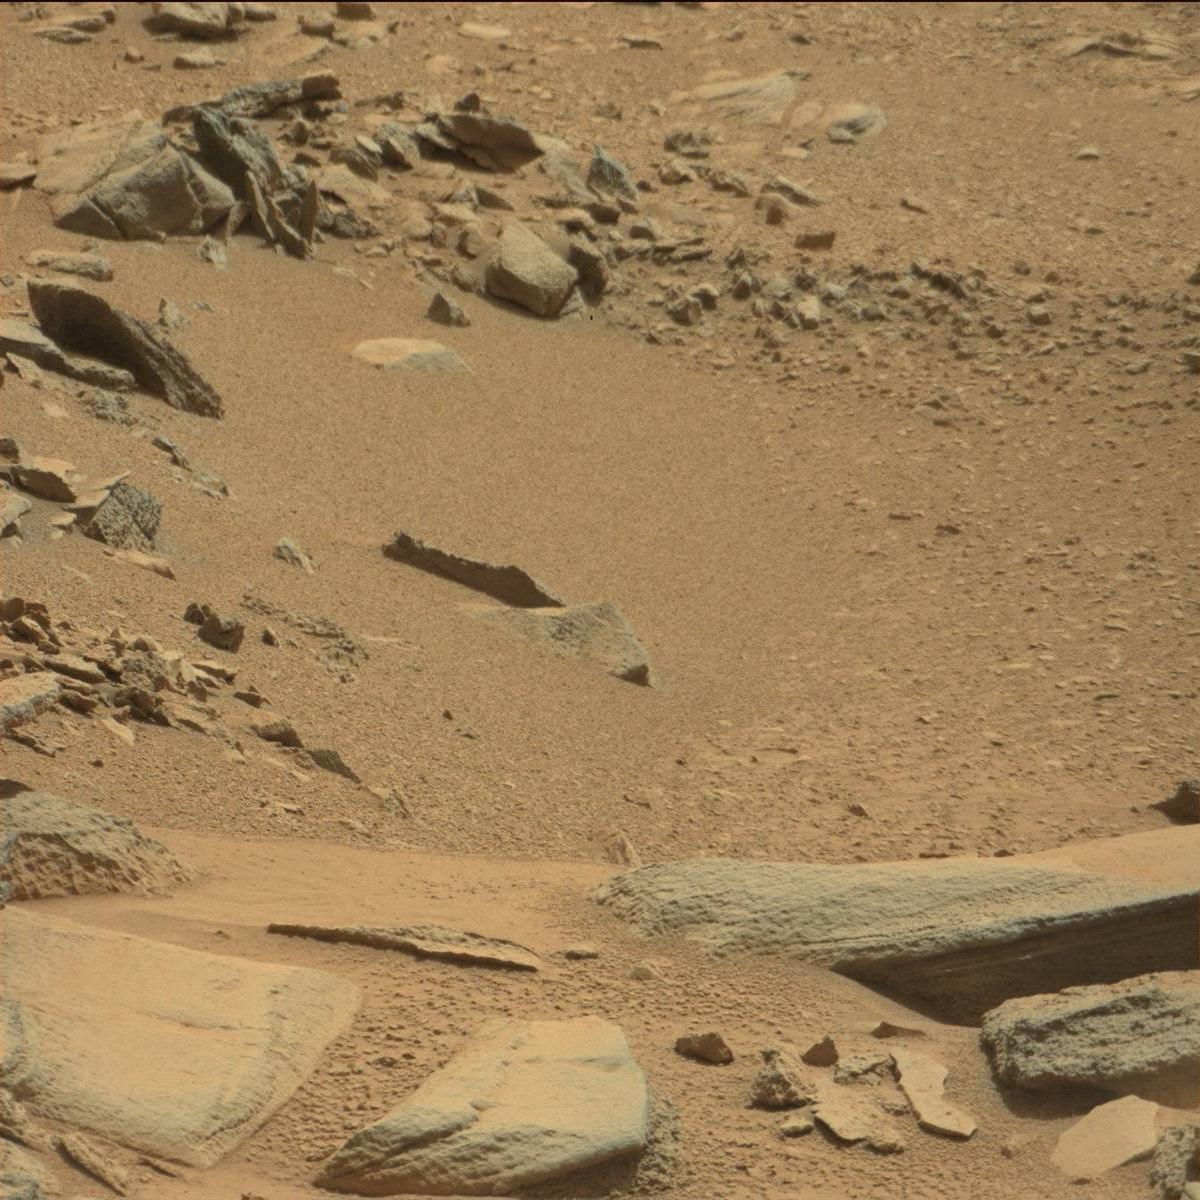
Terrain classes present: Bedrock, Rock, Sand / Soil